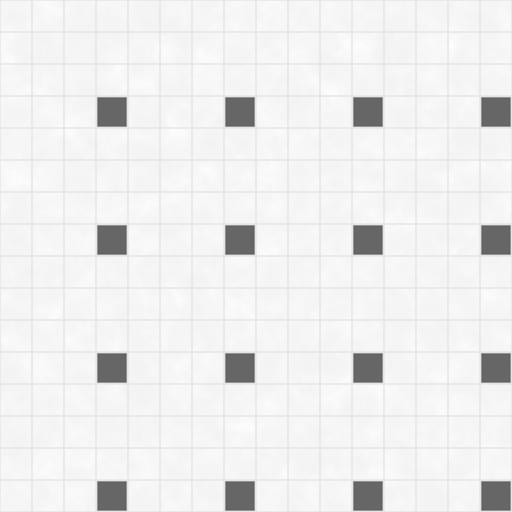
Tags: ceiling office